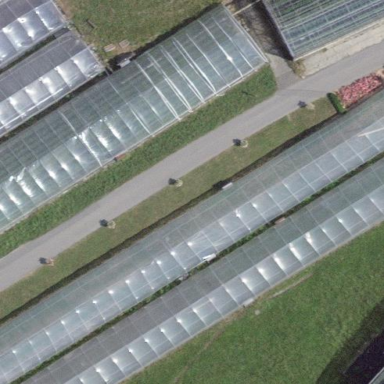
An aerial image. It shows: Greenhouse.